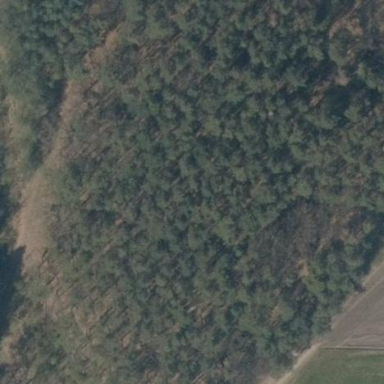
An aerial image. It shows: Forest area.